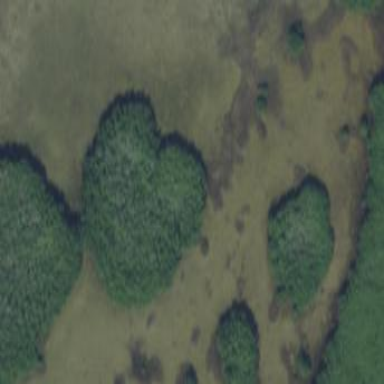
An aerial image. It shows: Wetland area dominated by mangroves.